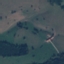
Label: Pasture